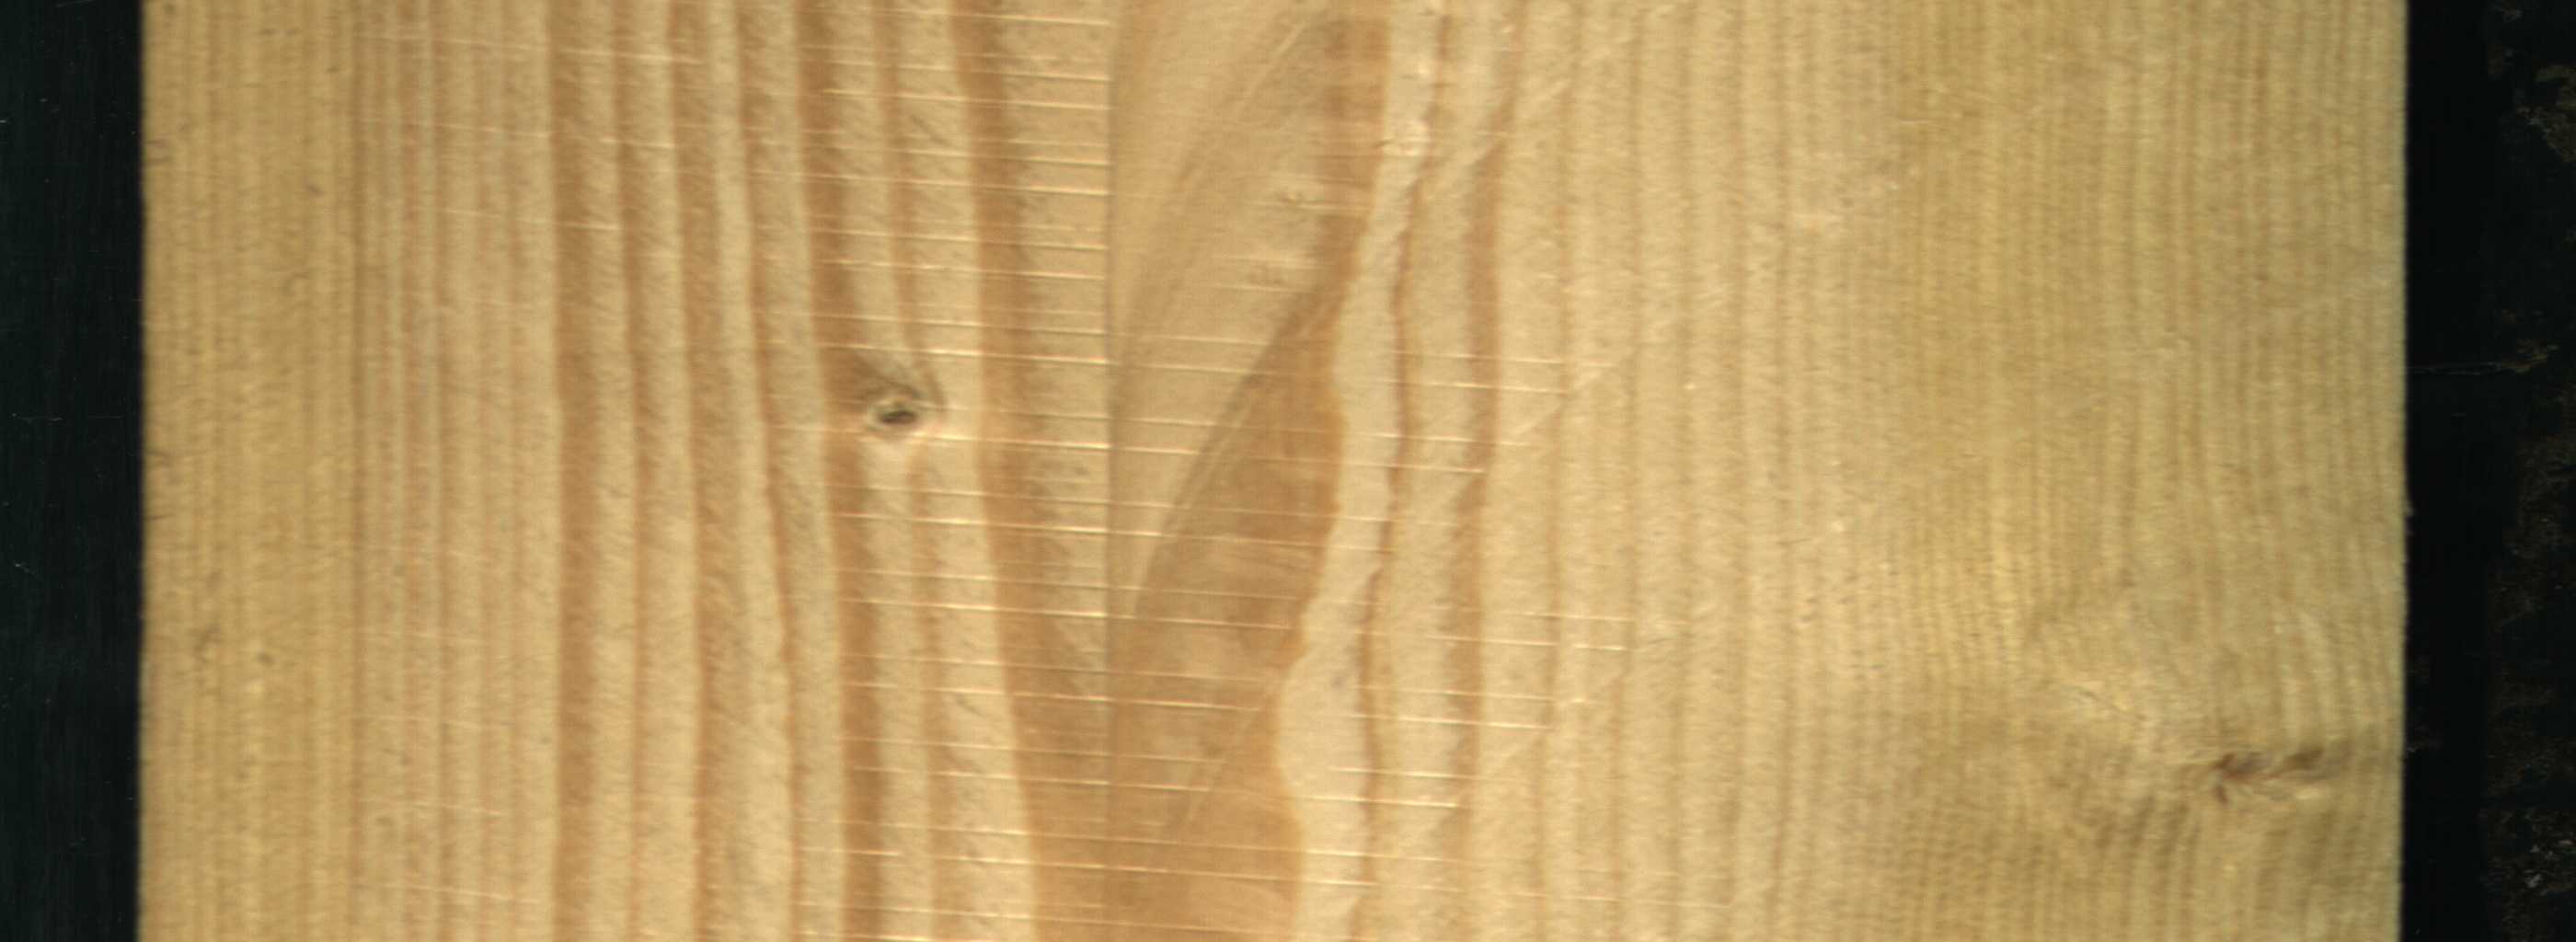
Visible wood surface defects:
Live_Knot